You are looking at a signal-to-image encoding: consecutive vibration samples arranged as the rows of a grayscale square. Determine the bearing's health state. Answer with exactly one of: normal, inner_race, outer_race, ball.
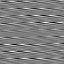
Answer: outer_race